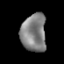
Tissue: prostate
Cell type: T cells
Senescence score: 0.3447
Nuclear area (px): 933
Mean DAPI intensity: 128.423